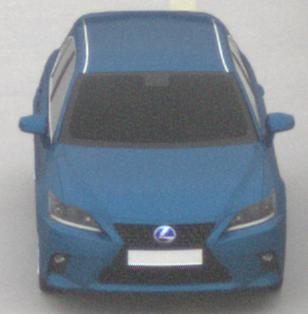
Make: Lexus
Model: CT 200h
Detailed model: CT (A10)
Model produced from: 2014/03
Model produced until: 2017/10
Doors: 5
Color: blue
Road condition: dry road
Daytime: midday
Contrast: low contrast